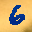
Label: 6